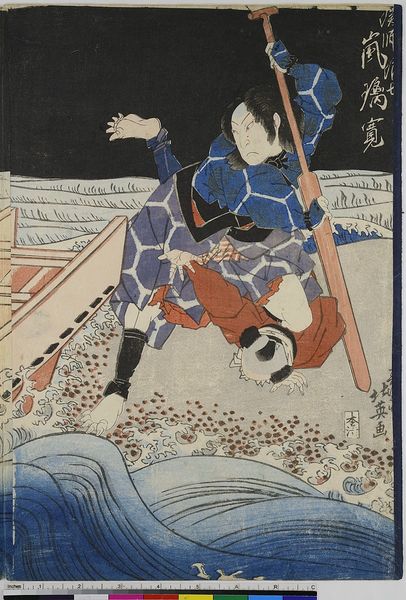
Titel: Der Schauspieler Arashi Rikan als Ryoshi Roshichi
Künstler: Shunbaisai Hokuei
Standort: Hamburg
Institution: Museum für Kunst und Gewerbe Hamburg
Schlagwörter: fuß, kampf, mann, wasser, ufer, gesicht, theater, bein, holzschnitt, japan, schiff, schrift, wellen, wettkampf, grimmig, druckgraphik, druckgrafik, waffe, krieger, zeit, schauspieler, farbholzschnitt, schauspielerin, kabuki, edo, reproduktionen, druckerzeugnisse, theateraufführung, ukiyo, bodholz, grimmog